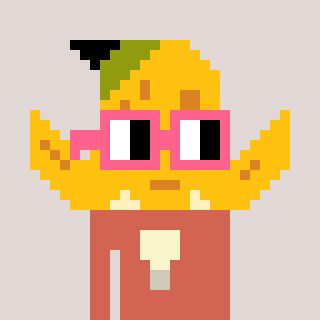
a pixel art character with square pink glasses, a banana-shaped head and a peachy-colored body on a warm background